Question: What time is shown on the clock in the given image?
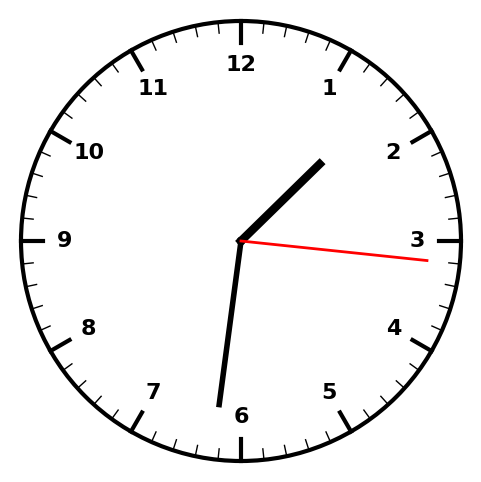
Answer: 01:31:16